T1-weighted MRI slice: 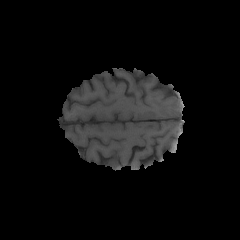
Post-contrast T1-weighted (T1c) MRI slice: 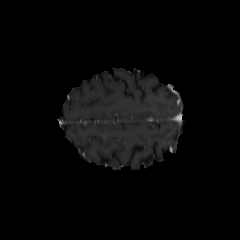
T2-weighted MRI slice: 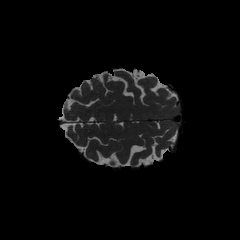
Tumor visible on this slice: no